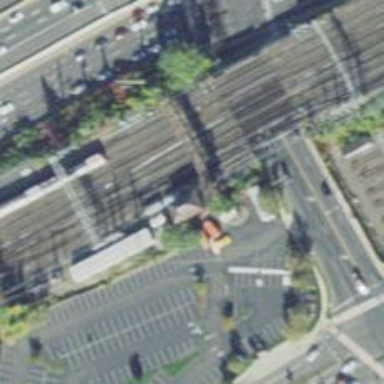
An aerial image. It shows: Railway crossover.